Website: walmart
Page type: review-order
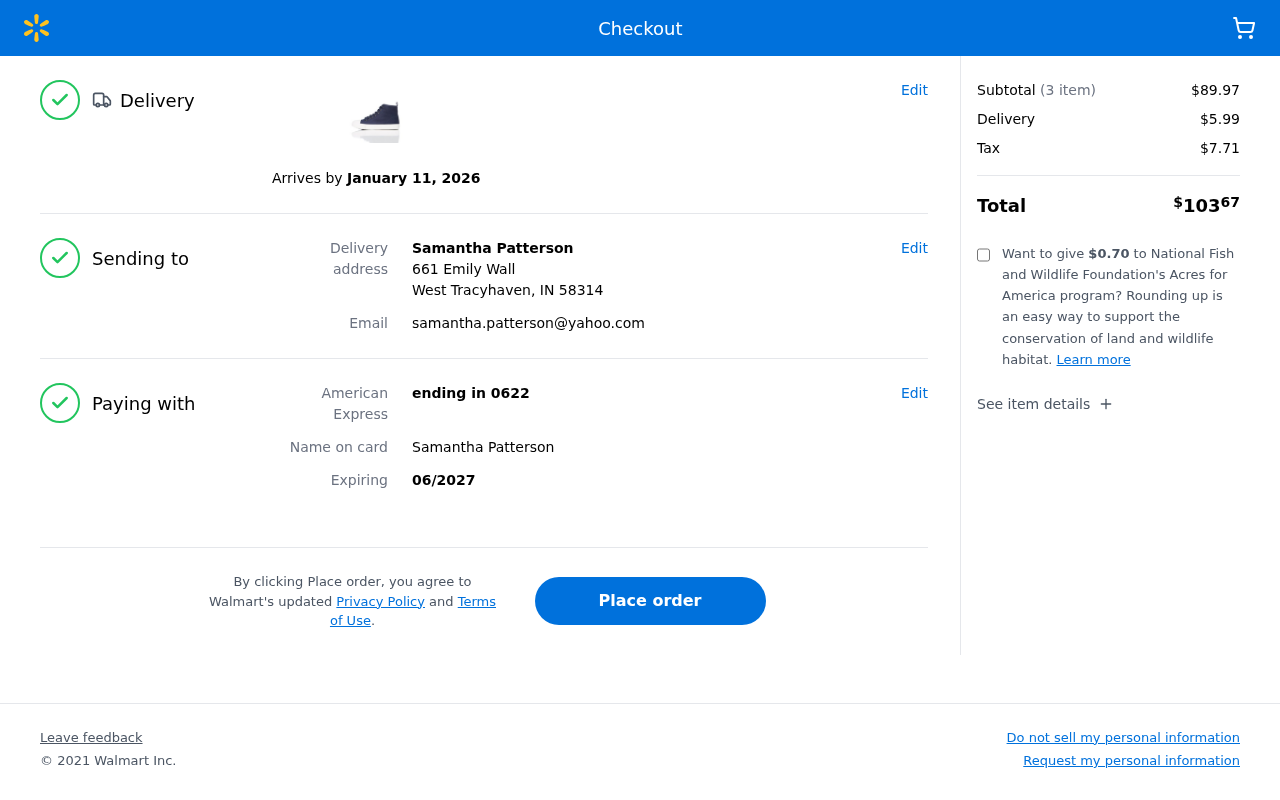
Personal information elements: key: PII_CARD_LAST4
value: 0622
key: PII_CARD_NAME
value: Samantha Patterson
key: PII_CARD_TYPE
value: American Express
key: PII_CITY_STATE_ZIP
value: West Tracyhaven, IN 58314
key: PII_EMAIL
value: samantha.patterson@yahoo.com
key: PII_FULLNAME
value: Samantha Patterson
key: PII_STREET
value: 661 Emily Wall
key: PII_FIRSTNAME
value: Samantha
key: PII_LASTNAME
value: Patterson
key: PII_FULLNAME2
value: Samantha Patterson
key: PII_FULLNAME3
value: Samantha Patterson
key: PII_FIRSTNAME2
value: Samantha
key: PII_FIRSTNAME3
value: Samantha
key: PII_LASTNAME2
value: Patterson
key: PII_LASTNAME3
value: Patterson
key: PII_FIRSTNAME_DERIVED
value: Samantha
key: PII_LASTNAME_DERIVED
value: Patterson
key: PII_FULLNAME_DERIVED
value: Samantha Patterson
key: PII_NAME_FULL_DERIVED
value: Samantha Patterson
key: PII_CARD_EXPIRY
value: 06/2027
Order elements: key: ORDER_DELIVERY_DATE
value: January 11, 2026
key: ORDER_NUM_ITEMS
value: (3 item)
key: ORDER_SUBTOTAL
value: $89.97
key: ORDER_SHIPPING_COST
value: $5.99
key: ORDER_TAX
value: $7.71
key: ORDER_TOTAL
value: $10367
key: ORDER_DONATION
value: $0.70